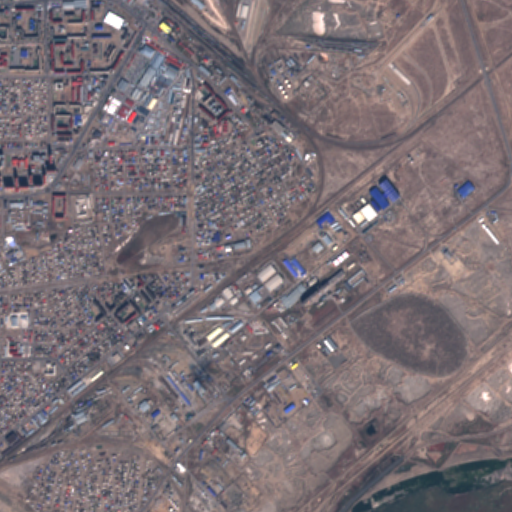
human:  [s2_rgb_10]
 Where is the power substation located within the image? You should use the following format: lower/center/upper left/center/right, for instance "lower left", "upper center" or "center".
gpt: The power substation is located in the center left of the image.
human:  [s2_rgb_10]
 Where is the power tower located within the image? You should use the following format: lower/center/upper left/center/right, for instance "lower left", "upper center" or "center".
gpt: The power tower is located in the right of the image.
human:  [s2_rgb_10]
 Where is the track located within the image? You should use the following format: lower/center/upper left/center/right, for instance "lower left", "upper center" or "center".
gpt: The track is located in the upper left of the image.
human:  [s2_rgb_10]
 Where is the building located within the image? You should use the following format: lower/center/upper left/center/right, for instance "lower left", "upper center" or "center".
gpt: There is no building in the image.